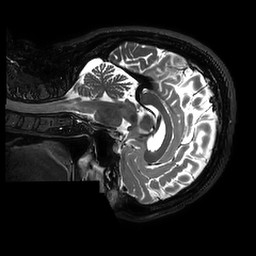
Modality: T2w
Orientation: sagittal
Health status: ill
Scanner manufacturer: philips
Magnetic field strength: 3 T
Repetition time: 2.5 s
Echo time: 0.331 s